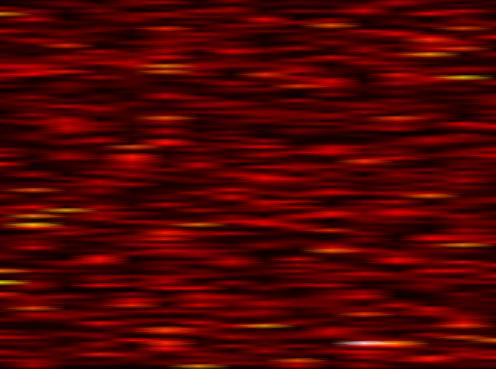
Label: OFDM